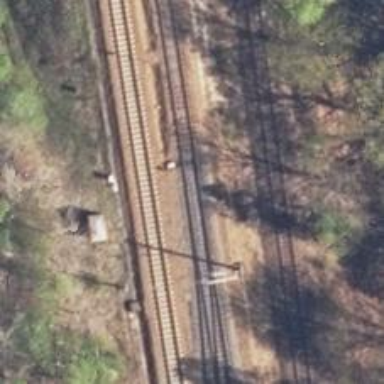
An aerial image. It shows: Railway switch.